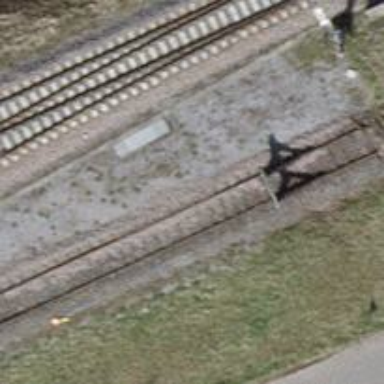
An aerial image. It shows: Railway buffer stop.